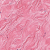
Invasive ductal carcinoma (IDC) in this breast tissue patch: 0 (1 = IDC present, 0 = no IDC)